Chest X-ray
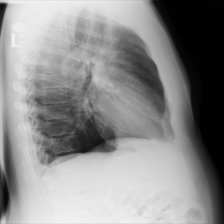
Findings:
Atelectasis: negative
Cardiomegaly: negative
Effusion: negative
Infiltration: negative
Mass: negative
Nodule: negative
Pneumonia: negative
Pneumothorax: negative
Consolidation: negative
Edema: negative
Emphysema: negative
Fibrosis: negative
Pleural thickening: negative
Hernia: negative